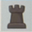
Piece: bR